Field crop: maize
Growth stage: 1
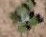
Species: chenopodium